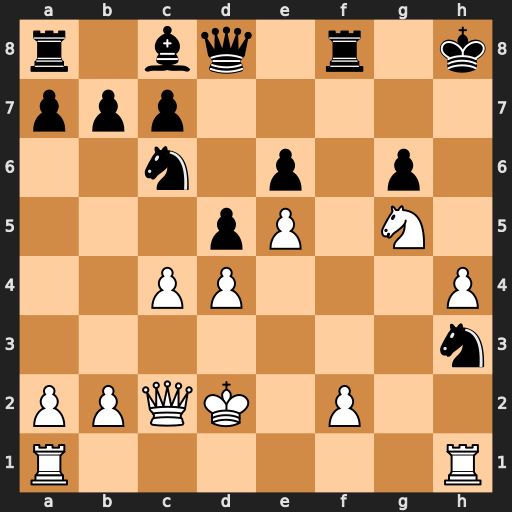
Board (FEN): r1bq1r1k/ppp5/2n1p1p1/3pP1N1/2PP3P/7n/PPQK1P2/R6R
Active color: w
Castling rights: -
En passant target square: -
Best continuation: Qxg6 Rxf2+ Ke1